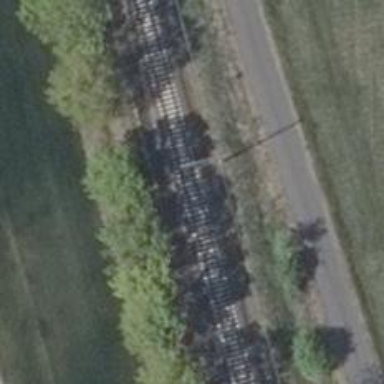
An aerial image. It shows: Milestone along the railway track with catenary mast.